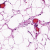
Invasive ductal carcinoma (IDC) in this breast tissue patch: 0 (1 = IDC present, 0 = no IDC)